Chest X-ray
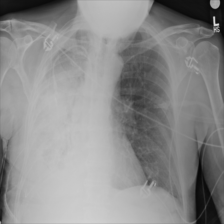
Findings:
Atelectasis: positive
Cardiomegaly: negative
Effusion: negative
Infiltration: negative
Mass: negative
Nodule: negative
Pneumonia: negative
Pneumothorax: negative
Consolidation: negative
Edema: negative
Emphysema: negative
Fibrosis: negative
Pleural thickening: negative
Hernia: negative